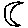
Label: moon